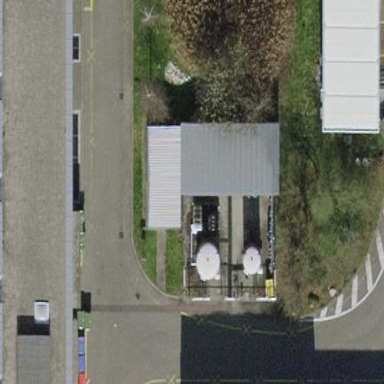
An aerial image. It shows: Shed building.